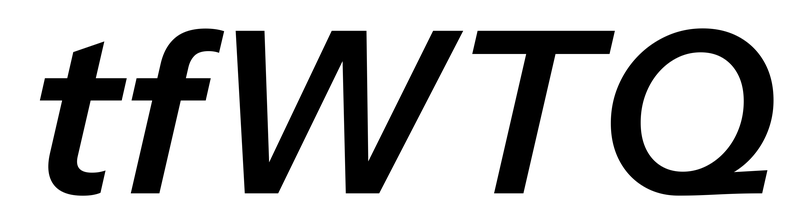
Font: InstrumentSans-Italic_SemiBold_Italic